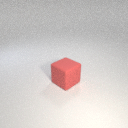
large red rubber cube